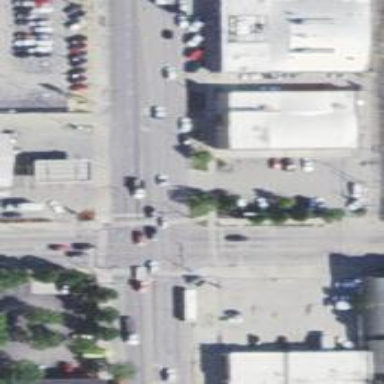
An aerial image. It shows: Unmarked road crossing.